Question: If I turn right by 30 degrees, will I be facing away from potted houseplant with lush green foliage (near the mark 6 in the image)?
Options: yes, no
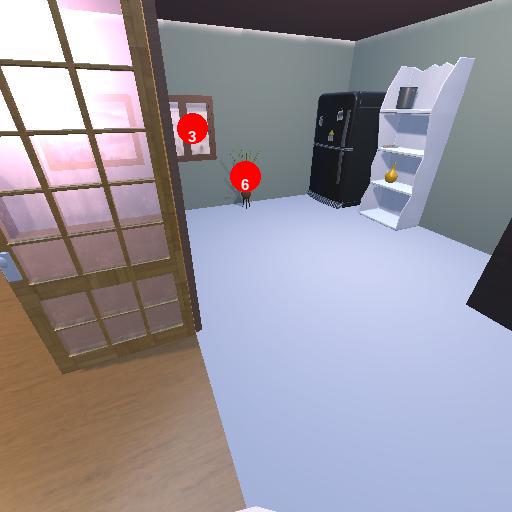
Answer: yes